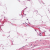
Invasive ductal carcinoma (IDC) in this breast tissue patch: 0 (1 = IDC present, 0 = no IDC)